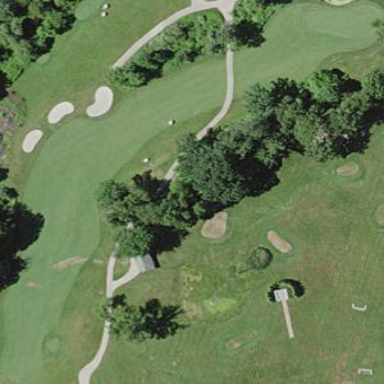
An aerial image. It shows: Golf fairway surrounded by grass.